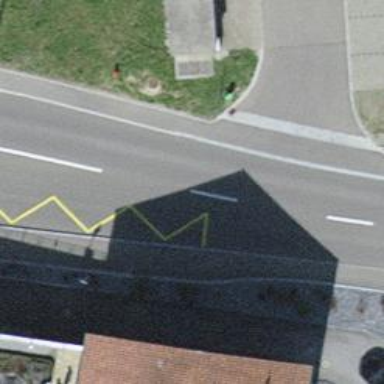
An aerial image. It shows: Public transport stop position.